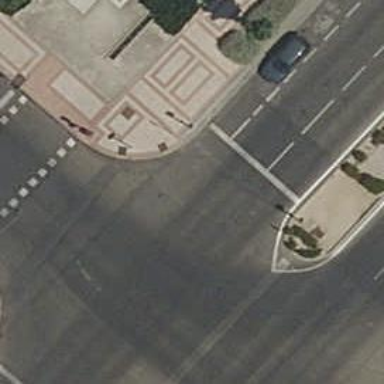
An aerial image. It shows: Road with traffic signals.